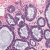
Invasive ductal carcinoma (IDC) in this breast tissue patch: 0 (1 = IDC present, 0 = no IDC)